Current action and preconditions to check: path_clear

Your task: For each precondition in the list above, predict whether it will hold at this action.

Consider the current scene as observed from the mobile robot's camera, and analyze the predicted future states of all dynamic agents (e.g., people, animals, vehicles, or any moving entities) within the NEXT SECOND.

IMPORTANT: Only answer "very likely" if you are absolutely certain—based on strong, clear evidence—that a dynamic agent will violate the precondition in the predicted future state. Do NOT answer "very likely" for unlikely, ambiguous, or low-probability risks.

Ask yourself for each precondition: Is there a high probability, with clear and convincing evidence, that the predicted future states of any dynamic agent will interfere with the predicted future state of the currently executing action within the NEXT SECOND, causing that precondition to fail?

Assess the risk level based on these predictions. Use "likely" or "very likely" if motions create a clear risk of interference.

Use "neutral" or "improbable" if agents are nearby but their predicted paths are clearly diverging or non-conflicting.

Failure Risk Categories: "very improbable", "improbable", "neutral", "likely", "very likely"

Answer Format: Output ONLY the probability_of_failure value from these categories: "very improbable", "improbable", "neutral", "likely", "very likely"

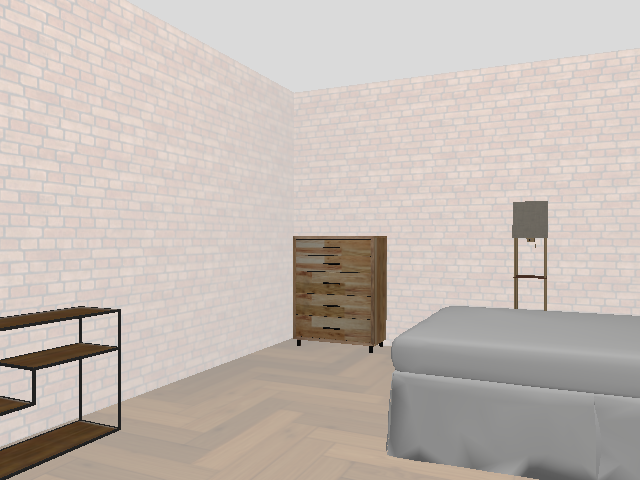

Answer: very improbable